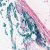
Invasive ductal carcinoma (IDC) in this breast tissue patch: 0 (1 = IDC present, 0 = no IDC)